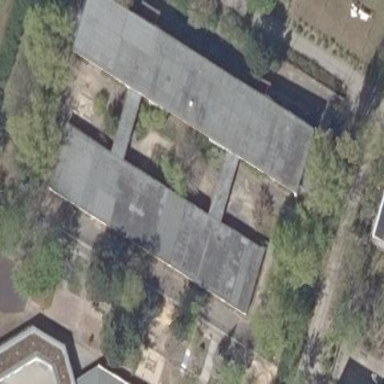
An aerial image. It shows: Kindergarten building.